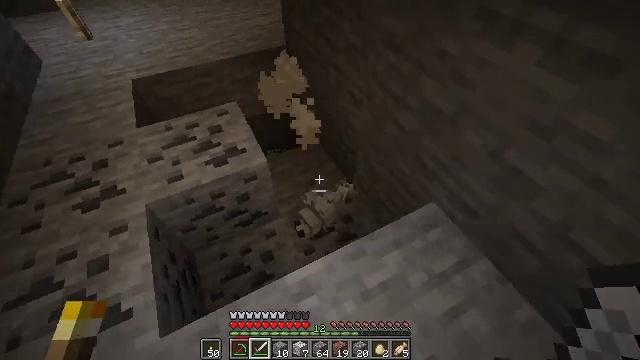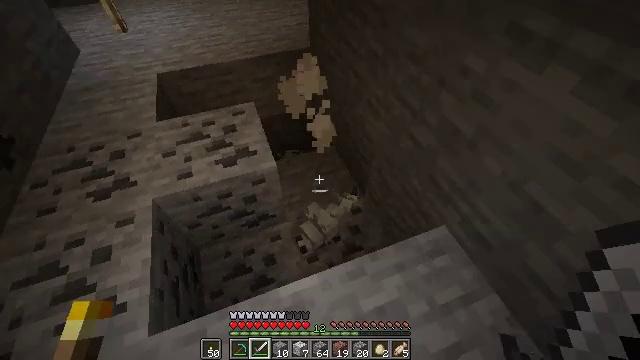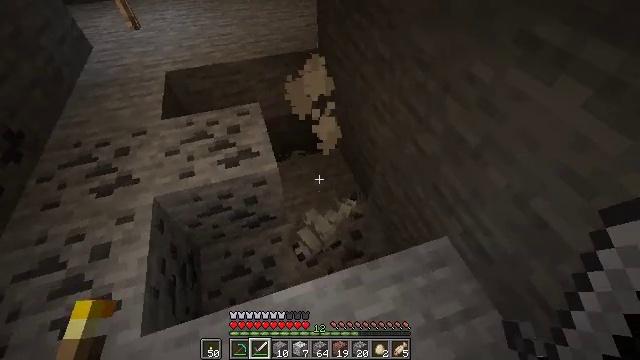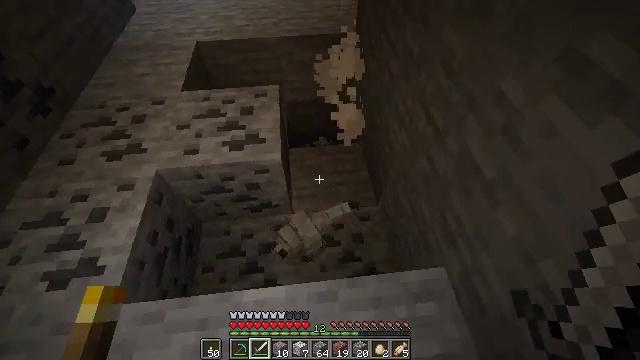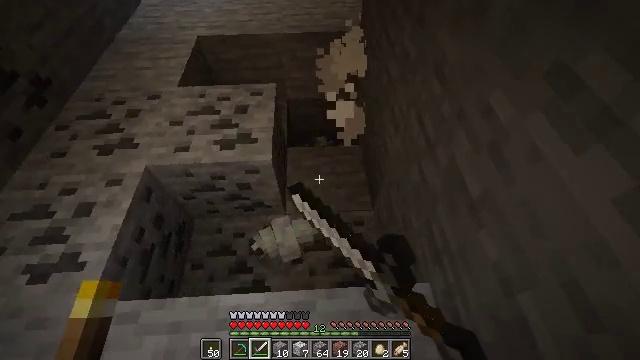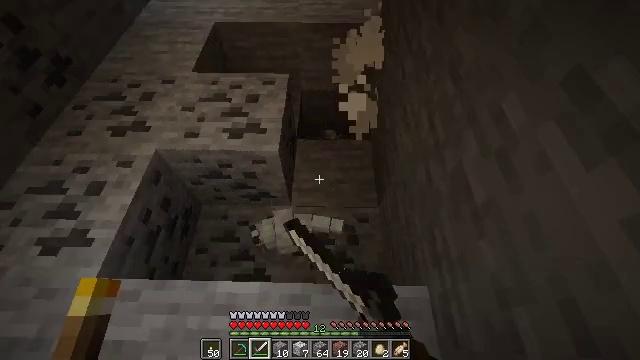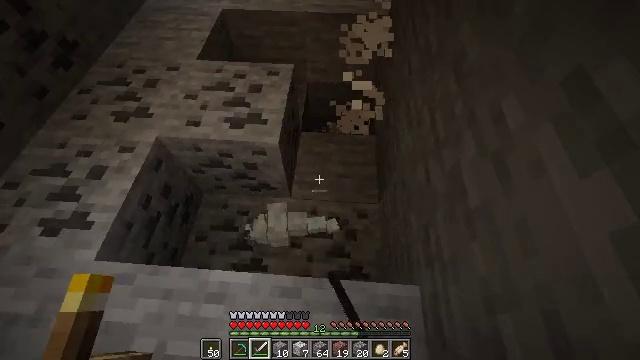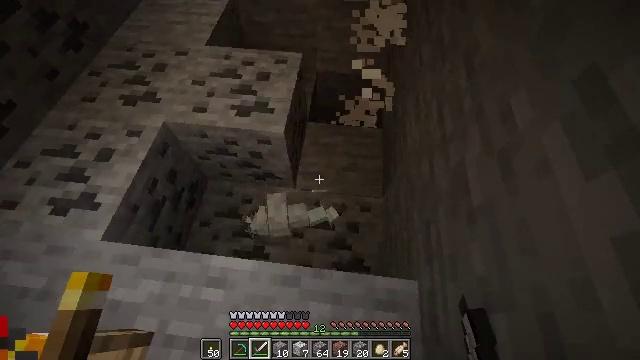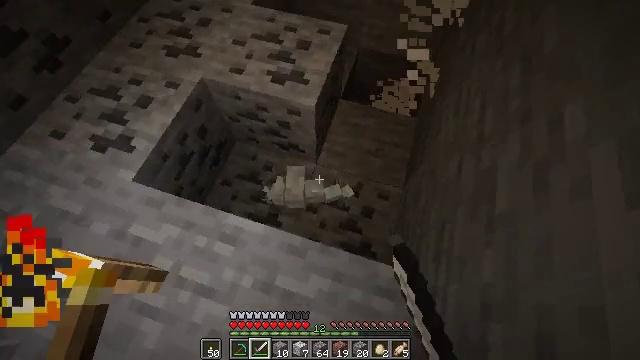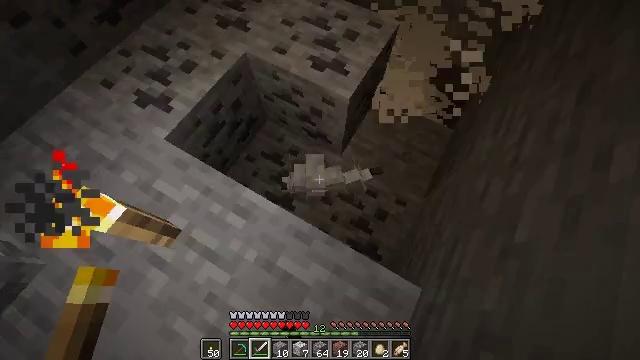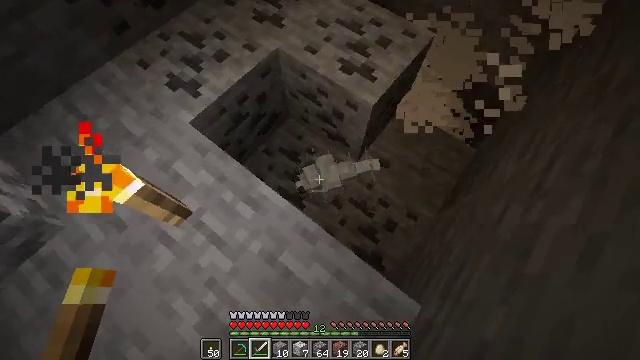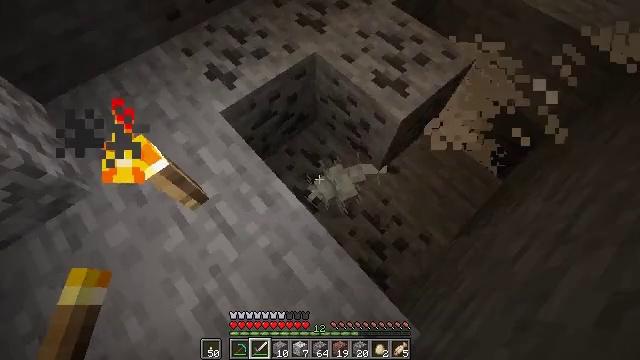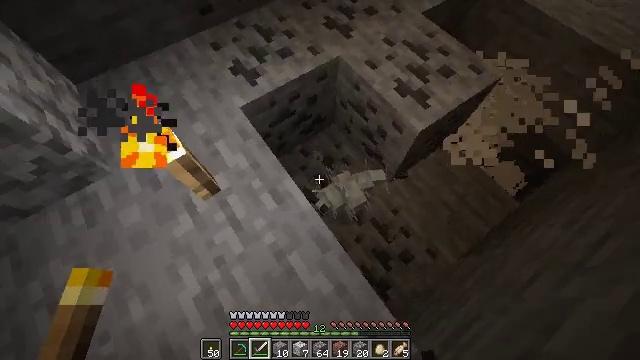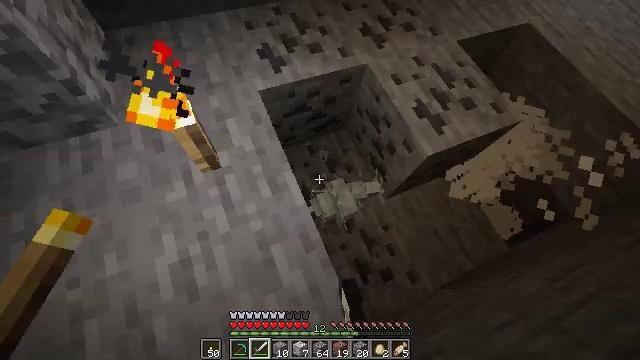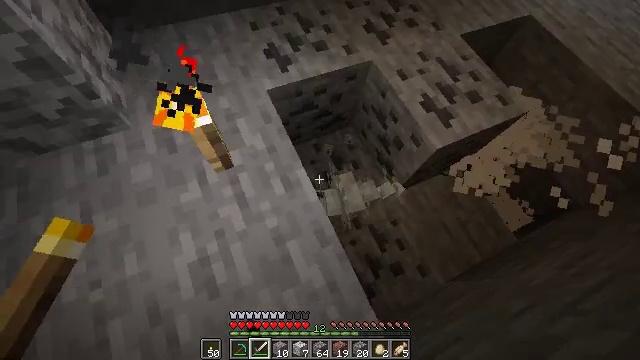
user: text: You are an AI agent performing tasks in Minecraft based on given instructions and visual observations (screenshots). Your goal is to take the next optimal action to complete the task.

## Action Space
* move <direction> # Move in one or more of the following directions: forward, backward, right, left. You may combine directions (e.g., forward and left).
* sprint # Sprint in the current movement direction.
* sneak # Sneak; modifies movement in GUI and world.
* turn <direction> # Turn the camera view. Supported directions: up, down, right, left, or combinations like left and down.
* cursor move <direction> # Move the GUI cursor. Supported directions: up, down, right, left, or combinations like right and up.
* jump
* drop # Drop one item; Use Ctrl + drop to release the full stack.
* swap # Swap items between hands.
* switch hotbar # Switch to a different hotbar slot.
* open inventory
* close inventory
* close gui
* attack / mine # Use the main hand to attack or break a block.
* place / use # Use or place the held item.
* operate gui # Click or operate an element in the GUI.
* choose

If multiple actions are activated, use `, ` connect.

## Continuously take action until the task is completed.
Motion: motion action
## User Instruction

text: Kill a silverfish.
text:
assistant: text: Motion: move forward and move right, turn left
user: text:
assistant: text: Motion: move forward and move right, turn left
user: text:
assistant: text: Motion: move forward and move right, turn left and down, attack / mine
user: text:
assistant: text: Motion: turn left, attack / mine
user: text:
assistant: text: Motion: turn left and down, attack / mine
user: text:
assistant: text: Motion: turn left and down
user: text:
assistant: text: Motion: turn left and down, attack / mine
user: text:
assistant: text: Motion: turn left and down, attack / mine
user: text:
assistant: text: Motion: turn left and down
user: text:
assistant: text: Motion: turn left, attack / mine
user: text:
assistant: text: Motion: turn left and up, attack / mine
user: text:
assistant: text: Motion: turn left, attack / mine
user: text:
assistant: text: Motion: no_op
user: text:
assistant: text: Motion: attack / mine
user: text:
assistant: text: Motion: attack / mine